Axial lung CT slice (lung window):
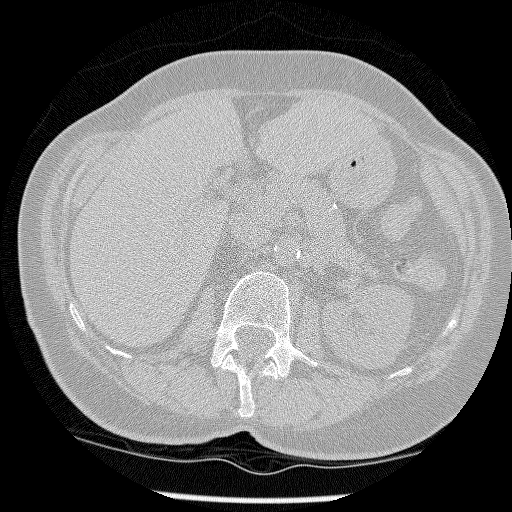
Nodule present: no